Field crop: maize
Growth stage: 2
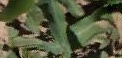
Species: maize